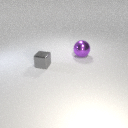
large purple metal sphere to the right of small gray metal cube